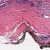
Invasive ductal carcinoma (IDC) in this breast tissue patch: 0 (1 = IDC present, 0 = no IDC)